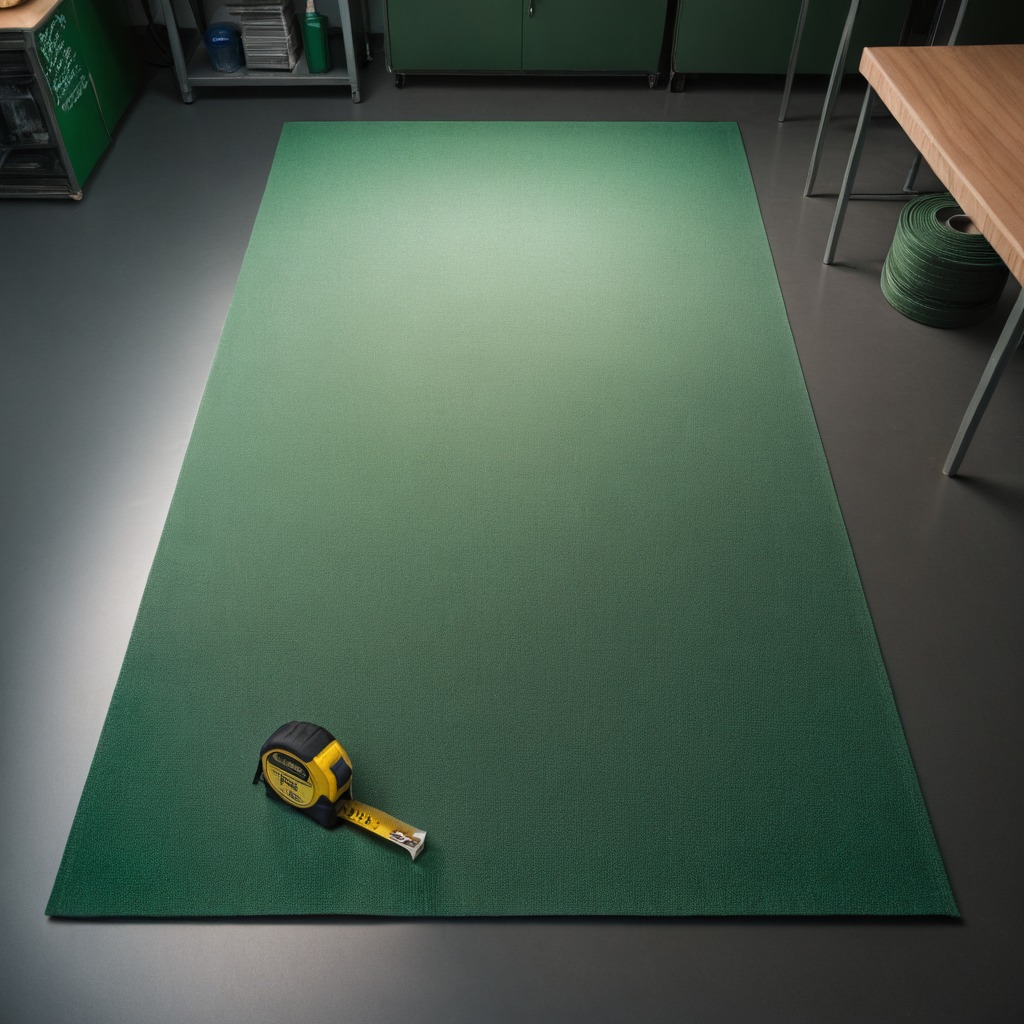
A measuring tape is lying on a clean granite tabletop covered with a green rubber mat inside a workshop under bright overhead lighting crisp shadows high clarity worn but beneath the mat